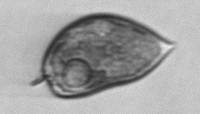
Label: Prorocentrum_micans